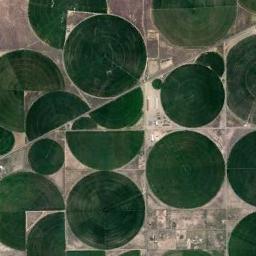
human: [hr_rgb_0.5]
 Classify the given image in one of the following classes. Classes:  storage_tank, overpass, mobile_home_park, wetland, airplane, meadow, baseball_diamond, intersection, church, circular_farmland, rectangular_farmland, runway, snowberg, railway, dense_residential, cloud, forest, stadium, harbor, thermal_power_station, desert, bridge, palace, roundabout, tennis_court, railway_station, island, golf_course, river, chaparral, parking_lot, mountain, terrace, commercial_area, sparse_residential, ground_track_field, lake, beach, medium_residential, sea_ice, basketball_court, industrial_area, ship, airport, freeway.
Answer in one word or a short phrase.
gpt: circular_farmland